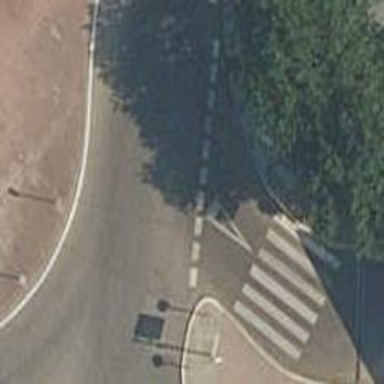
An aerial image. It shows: Road with "give way" sign.